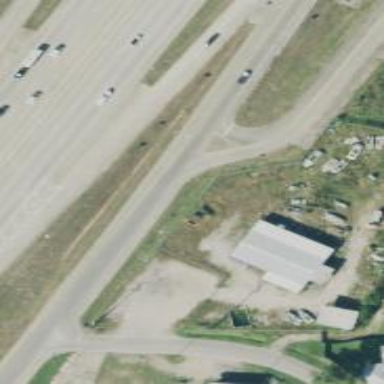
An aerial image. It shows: Secondary link road with asphalt surface.